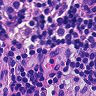
Metastatic tissue present: no